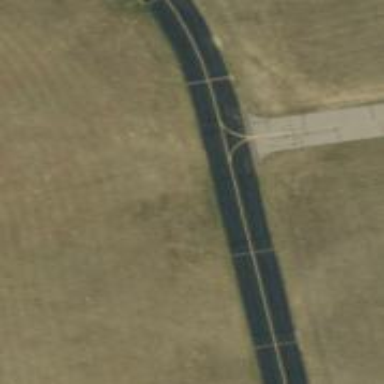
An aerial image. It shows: Image of taxiway at airport.